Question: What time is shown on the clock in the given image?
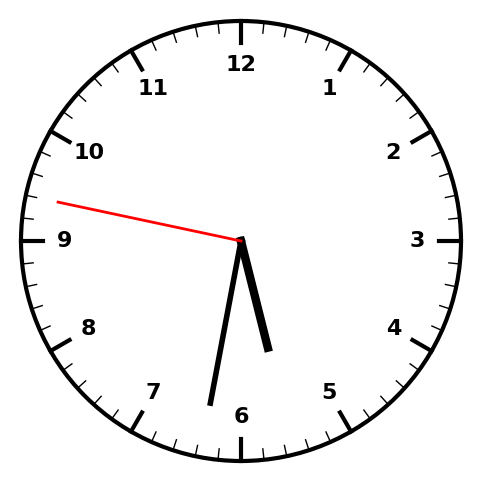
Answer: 05:31:47